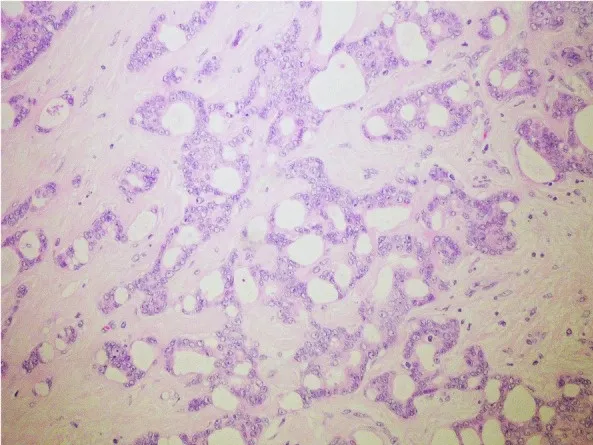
Metastasis of well differentiated invasive carcinoma in the axillar lymph node; H&E, 20x.
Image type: pathology (h&e)